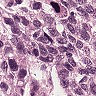
Metastatic tissue present: yes